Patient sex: M
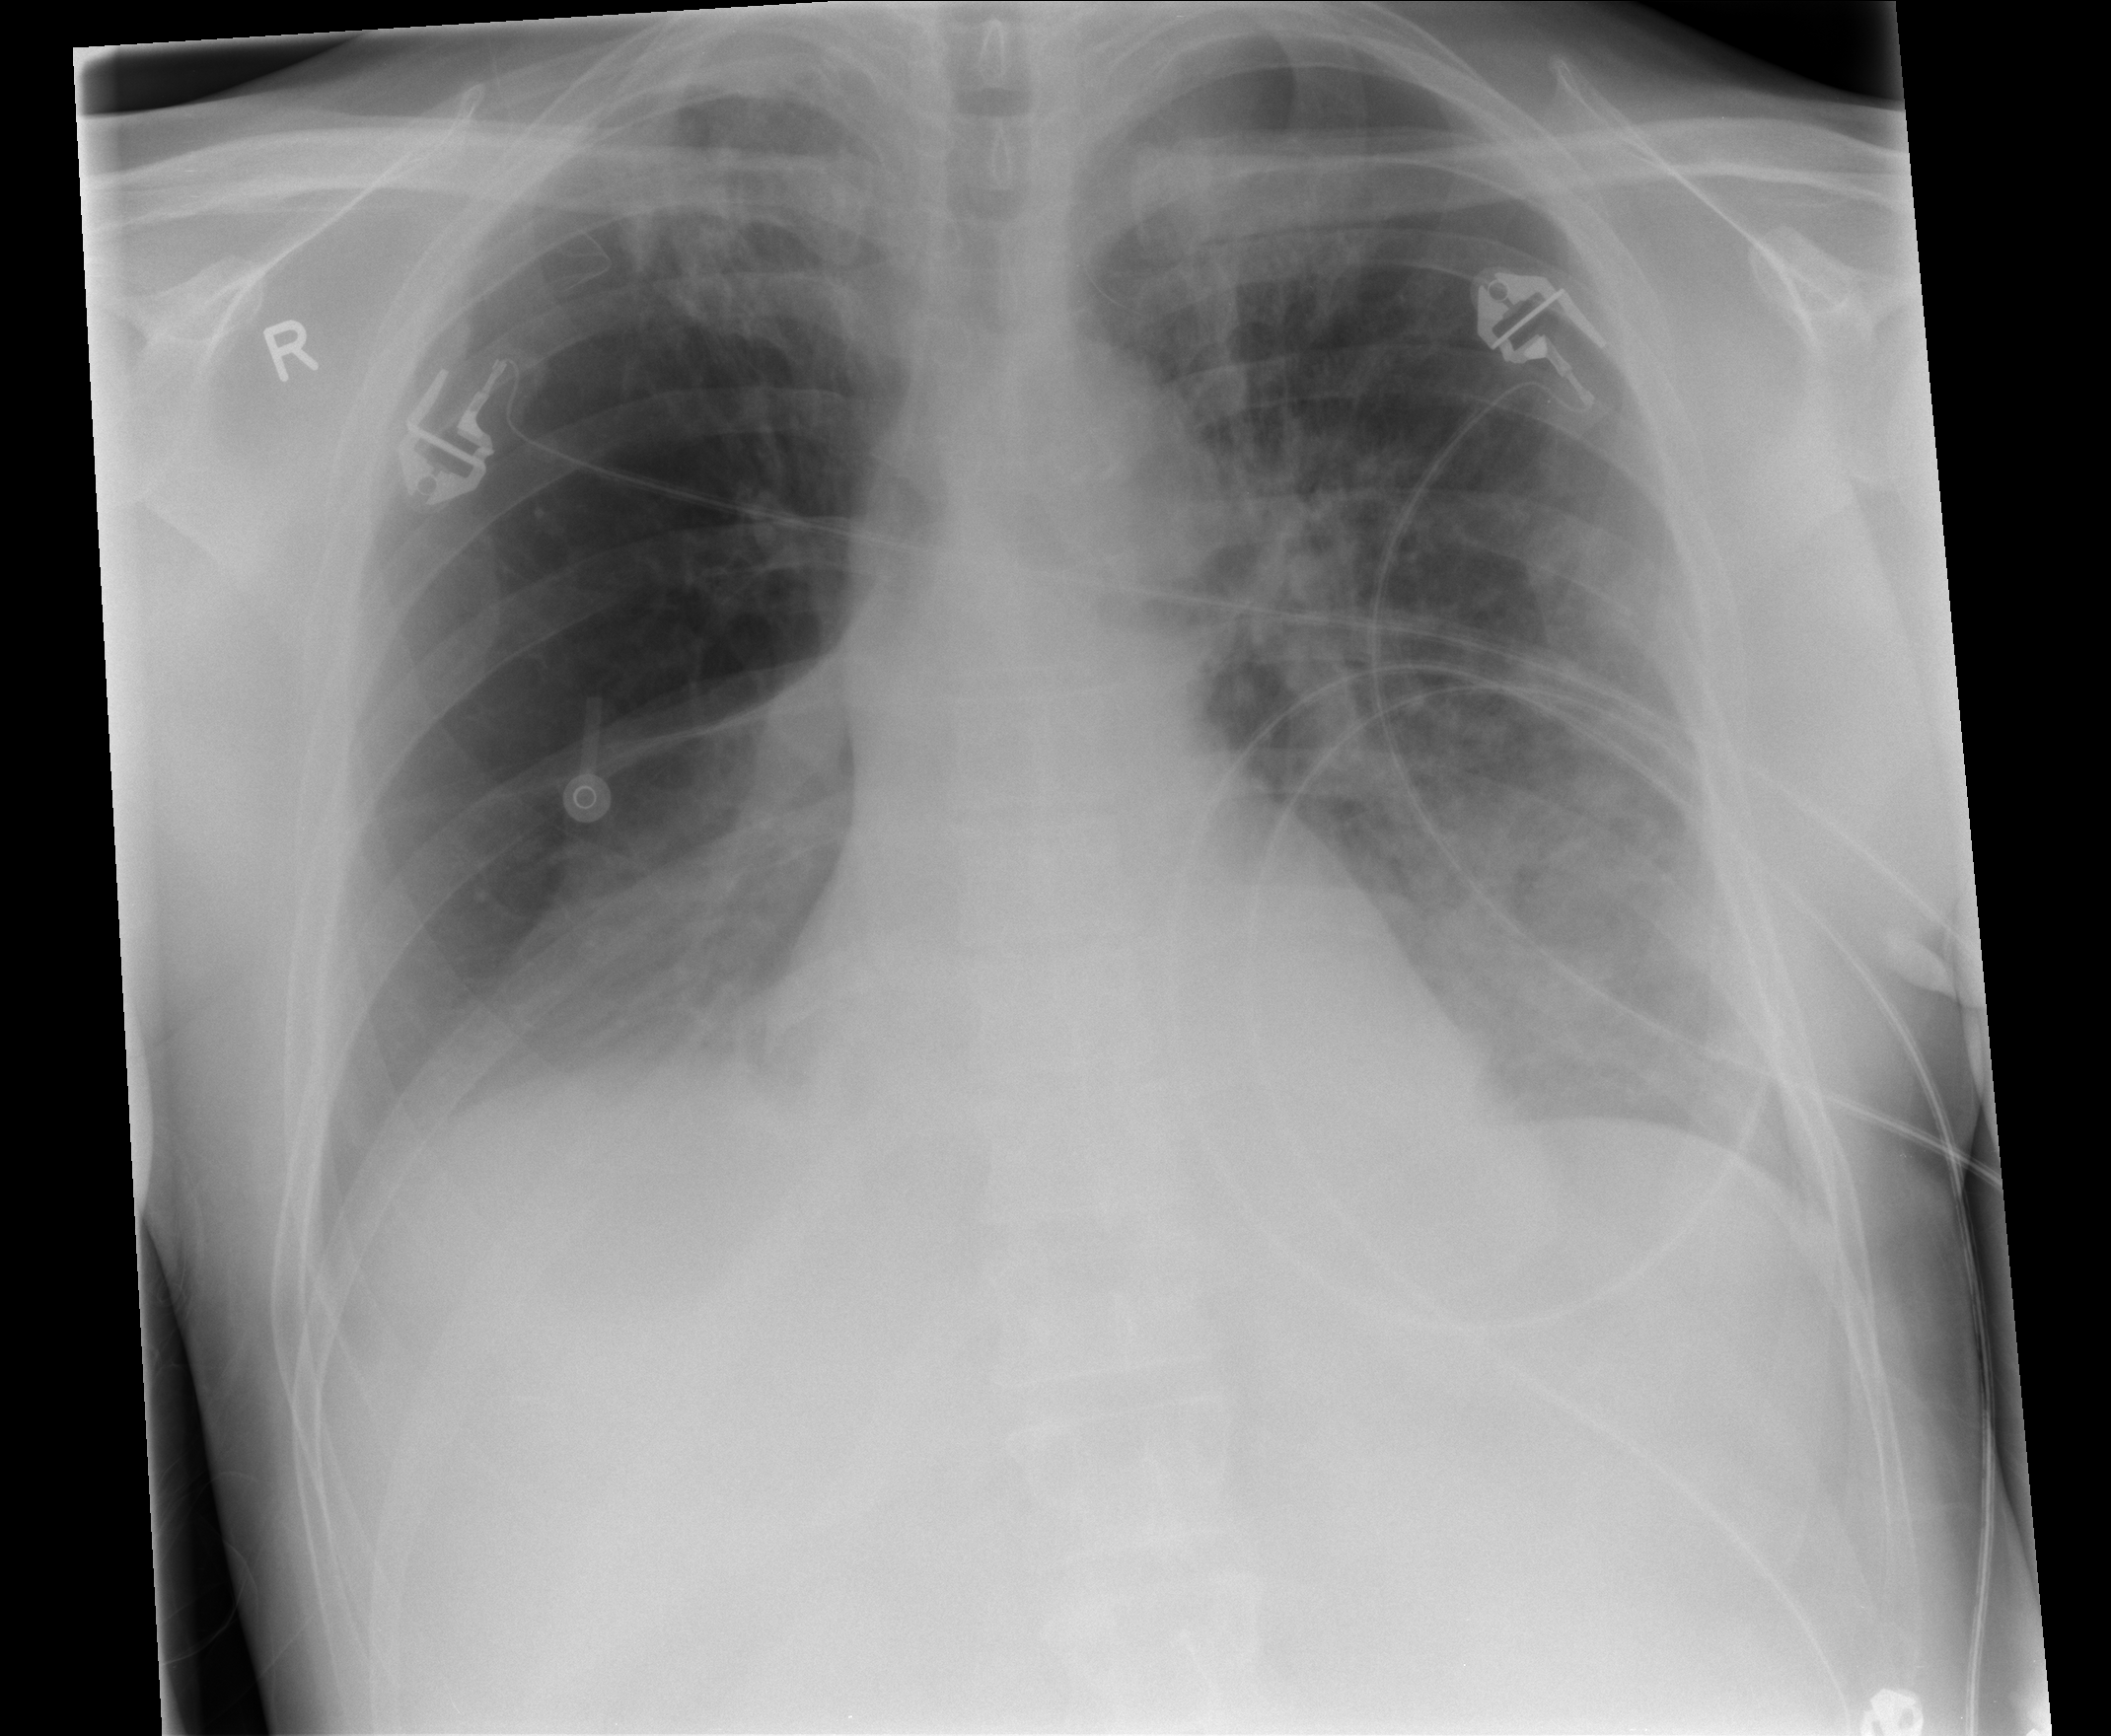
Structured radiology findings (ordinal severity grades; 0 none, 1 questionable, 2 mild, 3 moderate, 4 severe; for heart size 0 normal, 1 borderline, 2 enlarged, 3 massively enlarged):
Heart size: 0
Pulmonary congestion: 2
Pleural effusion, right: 2
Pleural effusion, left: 2
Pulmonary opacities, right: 0
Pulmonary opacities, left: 3
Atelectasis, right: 3
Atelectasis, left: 2